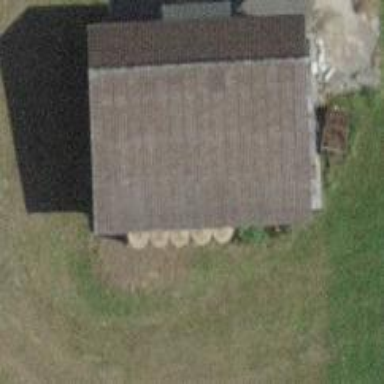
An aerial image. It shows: Shed building.